Question: I want to commit my changes to my project to 'GitHub' but for some reason, the "Commit" button is greyed out in 'Android Studio'. I can't seem to spot what's causing this issue. Even when I write a message, it's still greyed out.
How would I fix this?

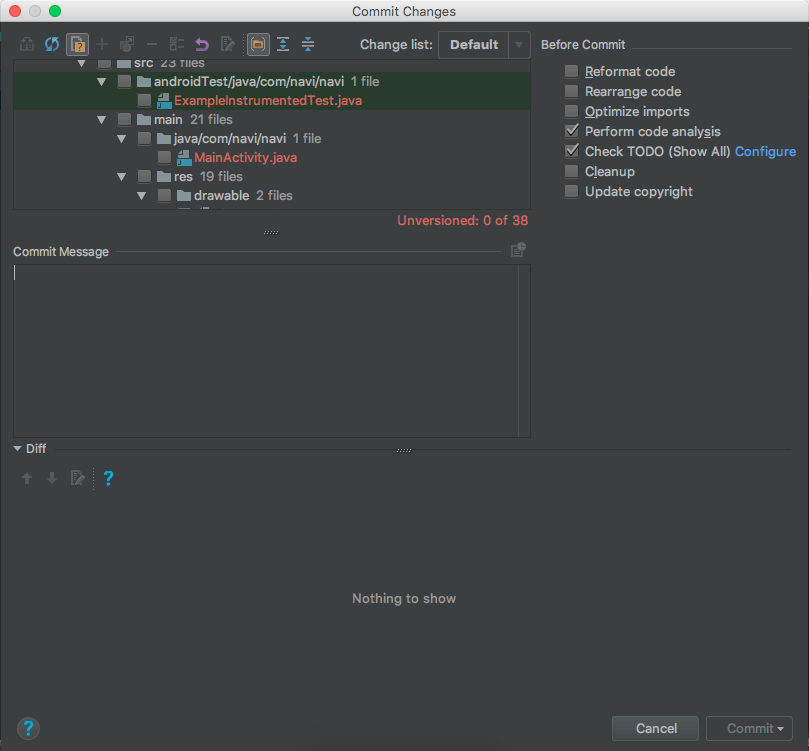
Answer: You have to make sure those files are blue (or green if new files). Hit Cancel, go back out to the app. Right click app at the top and goo down to git then add all. That will add all of them. Then, you will be able to commit and push your changes. However, you also need to make sure you click on the checkbox.